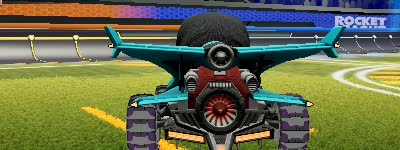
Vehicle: aftershock